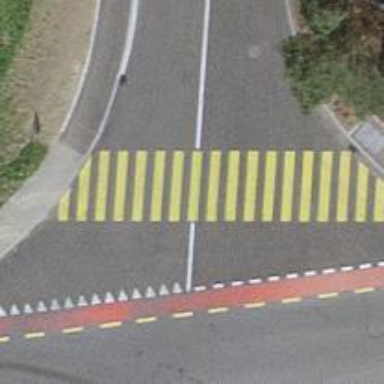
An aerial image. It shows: Footway with zebra crossing.